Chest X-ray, PA view. Patient: 36 years old, sex M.
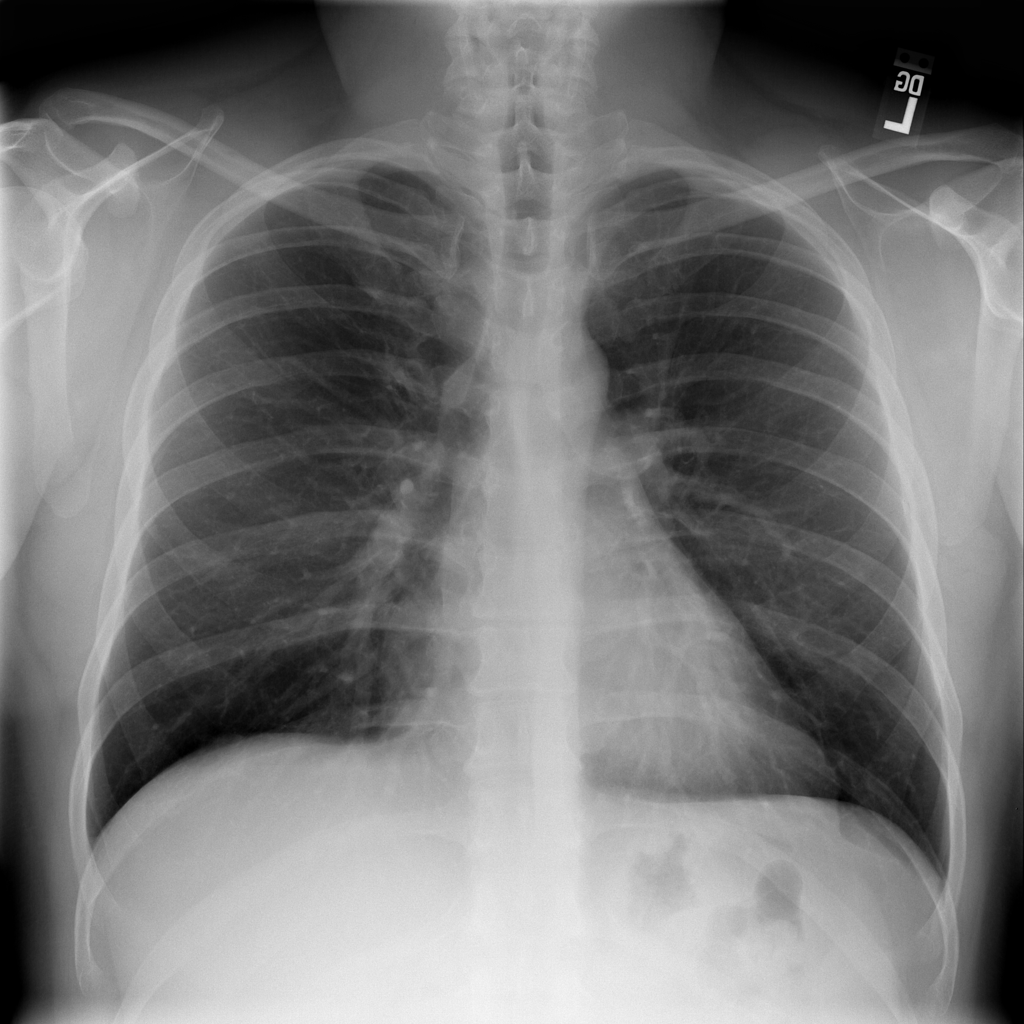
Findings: No Finding